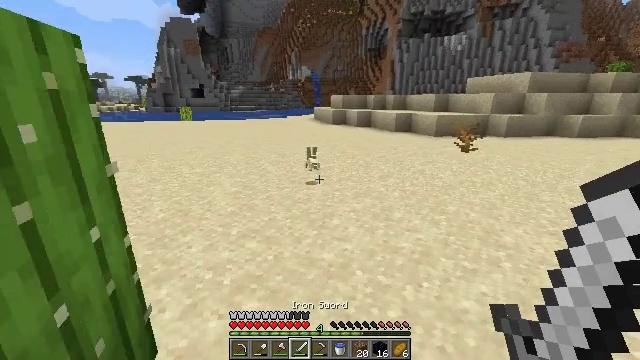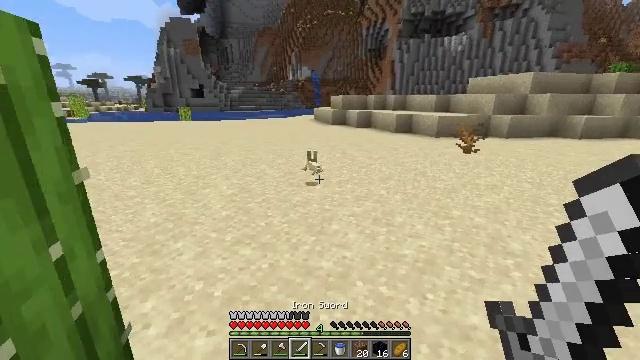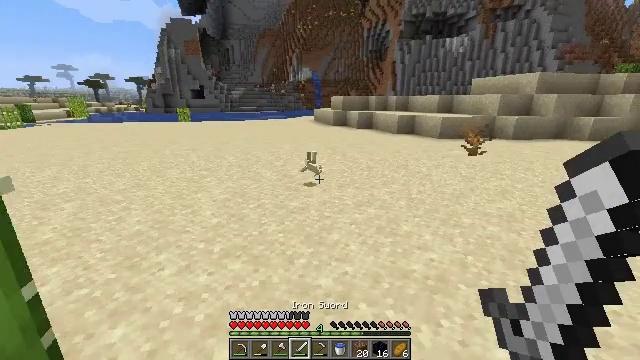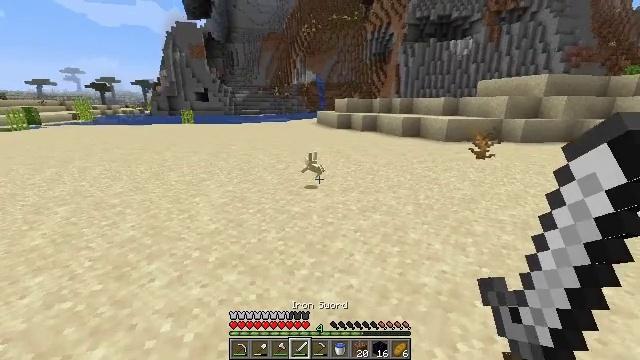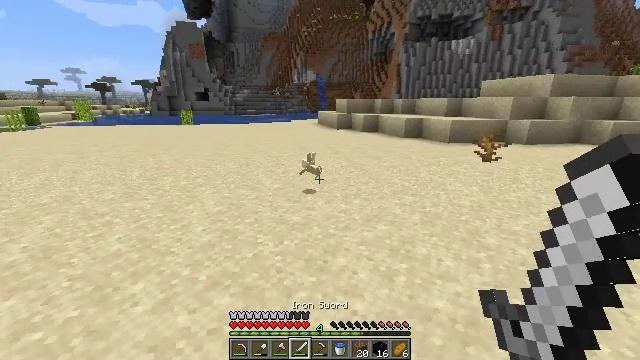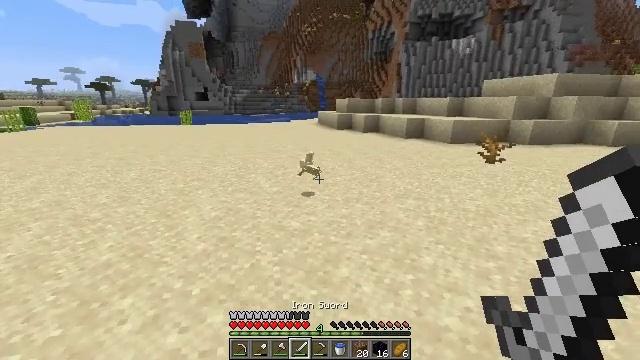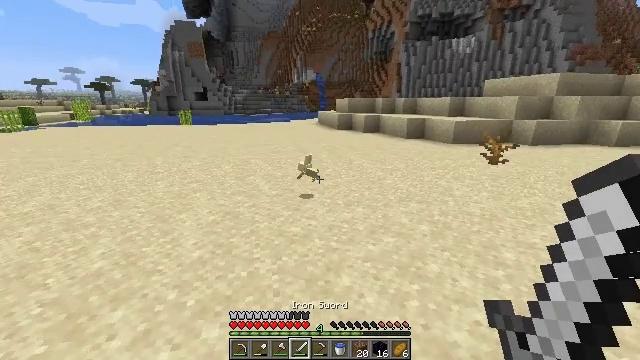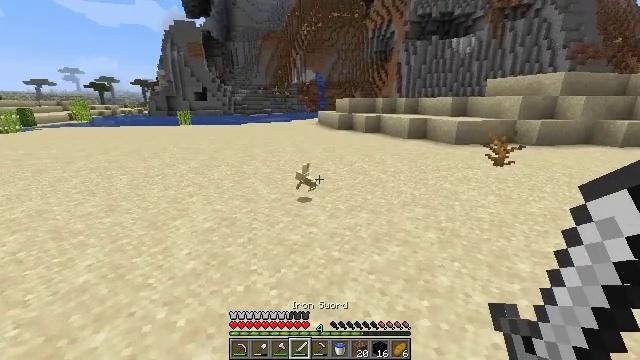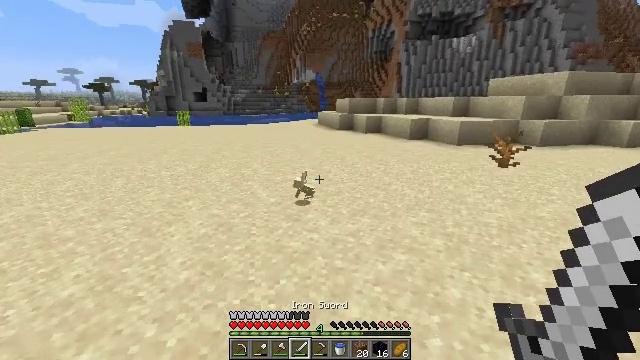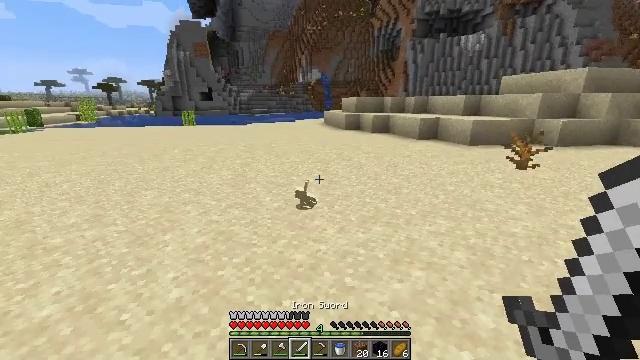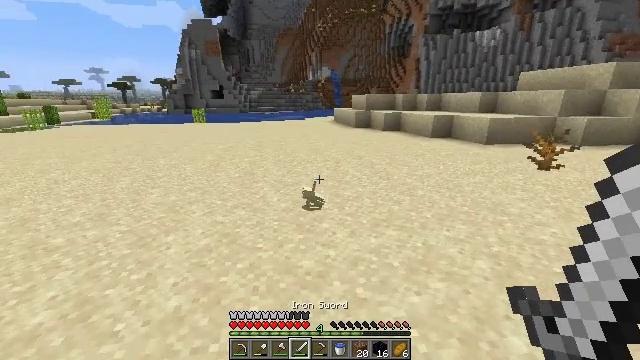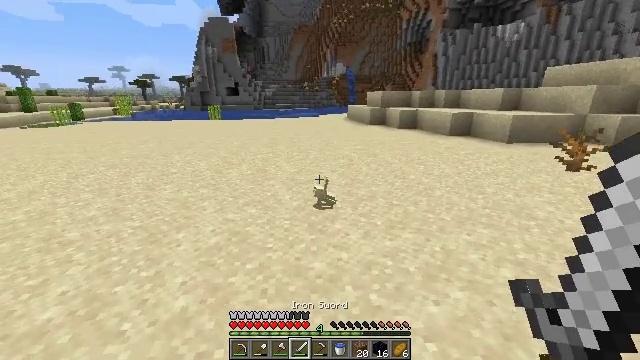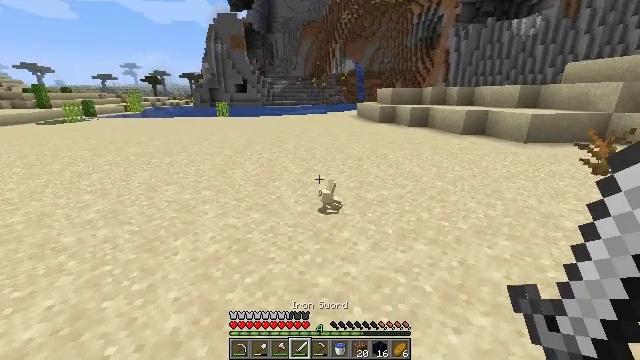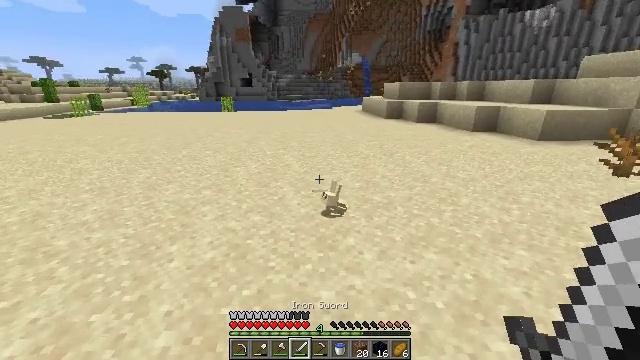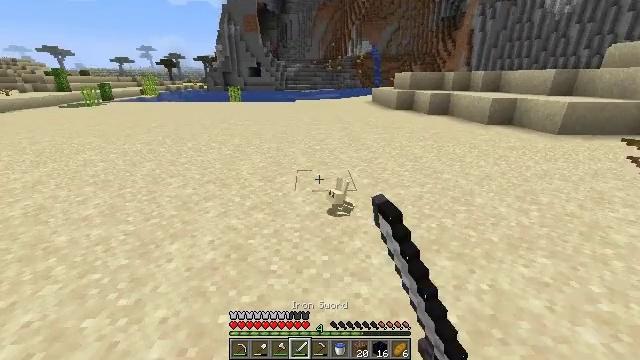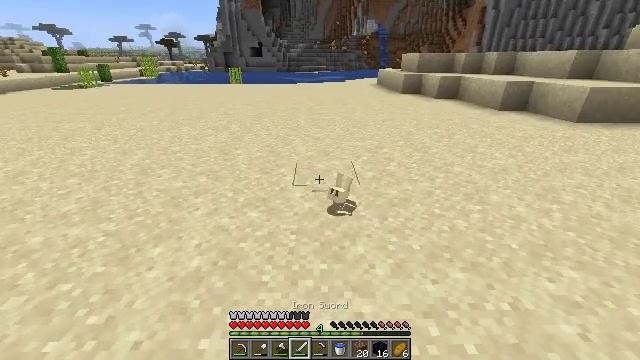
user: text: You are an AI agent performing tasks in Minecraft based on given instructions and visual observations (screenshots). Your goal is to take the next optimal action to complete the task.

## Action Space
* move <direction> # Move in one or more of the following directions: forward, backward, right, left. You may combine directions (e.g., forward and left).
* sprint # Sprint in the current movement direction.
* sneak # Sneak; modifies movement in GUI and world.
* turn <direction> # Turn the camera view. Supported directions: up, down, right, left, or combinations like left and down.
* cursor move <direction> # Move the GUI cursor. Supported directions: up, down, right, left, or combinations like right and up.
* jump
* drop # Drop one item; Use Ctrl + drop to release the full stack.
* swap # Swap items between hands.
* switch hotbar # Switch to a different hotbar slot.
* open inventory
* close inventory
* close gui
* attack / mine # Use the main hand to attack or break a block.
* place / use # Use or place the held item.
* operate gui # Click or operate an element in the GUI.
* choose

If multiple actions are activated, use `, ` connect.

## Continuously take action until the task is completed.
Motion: motion action
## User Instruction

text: Hunt a rabbit.
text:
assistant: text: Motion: move forward
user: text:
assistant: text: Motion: move forward
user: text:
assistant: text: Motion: move forward
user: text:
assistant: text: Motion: move forward
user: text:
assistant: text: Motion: move forward
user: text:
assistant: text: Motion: move forward
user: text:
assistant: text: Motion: move forward
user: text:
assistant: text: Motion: move forward
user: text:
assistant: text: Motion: move forward, turn left
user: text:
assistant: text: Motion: move forward, turn left
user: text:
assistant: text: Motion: move forward, turn left
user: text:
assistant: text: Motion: move forward, turn left
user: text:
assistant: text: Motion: move forward, turn left and down, attack / mine
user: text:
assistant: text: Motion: move forward, turn left and down, attack / mine
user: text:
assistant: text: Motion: move forward, turn down, attack / mine
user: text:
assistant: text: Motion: move forward, turn down
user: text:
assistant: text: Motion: move forward, turn right and down, attack / mine
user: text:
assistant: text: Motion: move forward, turn down, attack / mine
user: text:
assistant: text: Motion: move forward, turn down, attack / mine
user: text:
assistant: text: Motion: turn down
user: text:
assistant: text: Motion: turn down, attack / mine
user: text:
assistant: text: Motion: attack / mine